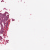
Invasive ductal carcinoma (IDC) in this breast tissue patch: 0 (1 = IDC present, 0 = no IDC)